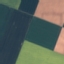
Land use / land cover class: AnnualCrop